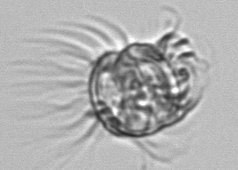
Label: Leegaardiella_ovalis